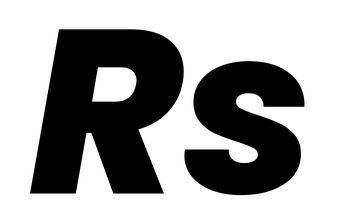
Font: Poppins-ExtraBoldItalic